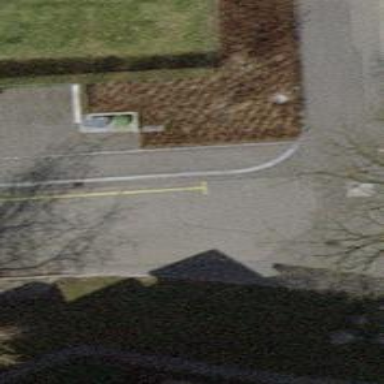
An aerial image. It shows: Residential road with asphalt surface and sidewalks on both sides.